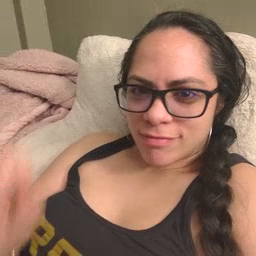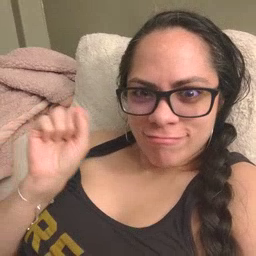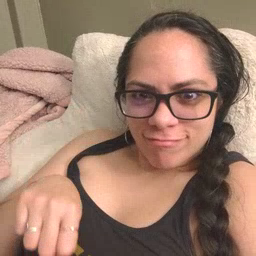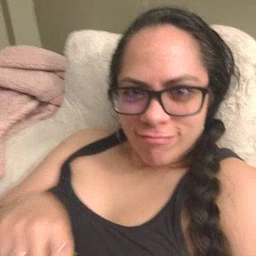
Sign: can